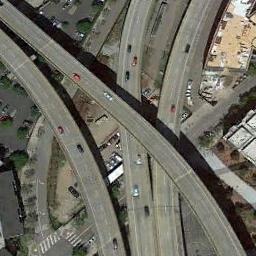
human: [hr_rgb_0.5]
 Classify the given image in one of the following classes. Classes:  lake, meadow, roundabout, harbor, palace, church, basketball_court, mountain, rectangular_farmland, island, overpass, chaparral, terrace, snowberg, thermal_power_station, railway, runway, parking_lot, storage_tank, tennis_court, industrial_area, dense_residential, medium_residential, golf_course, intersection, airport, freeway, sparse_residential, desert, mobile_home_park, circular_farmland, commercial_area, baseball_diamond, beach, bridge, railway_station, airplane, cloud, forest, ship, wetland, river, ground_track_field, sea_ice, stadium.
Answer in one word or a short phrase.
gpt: overpass